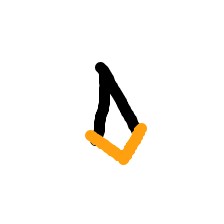
Shape: kite